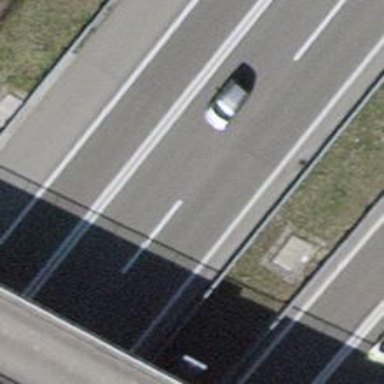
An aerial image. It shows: Asphalt motorway link.